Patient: sex F, age 49
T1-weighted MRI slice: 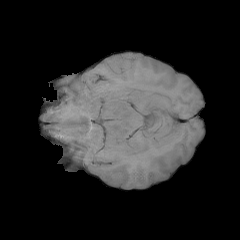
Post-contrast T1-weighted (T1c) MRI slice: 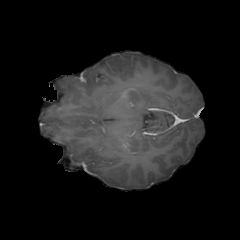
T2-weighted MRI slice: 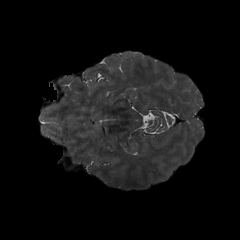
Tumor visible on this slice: no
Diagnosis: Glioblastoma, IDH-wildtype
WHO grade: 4